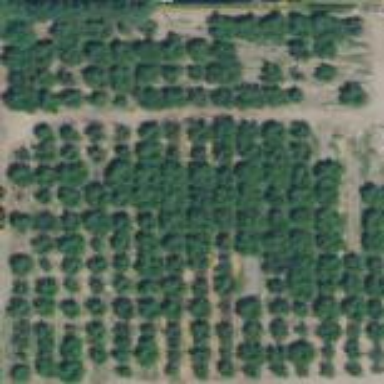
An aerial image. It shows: Orchard.